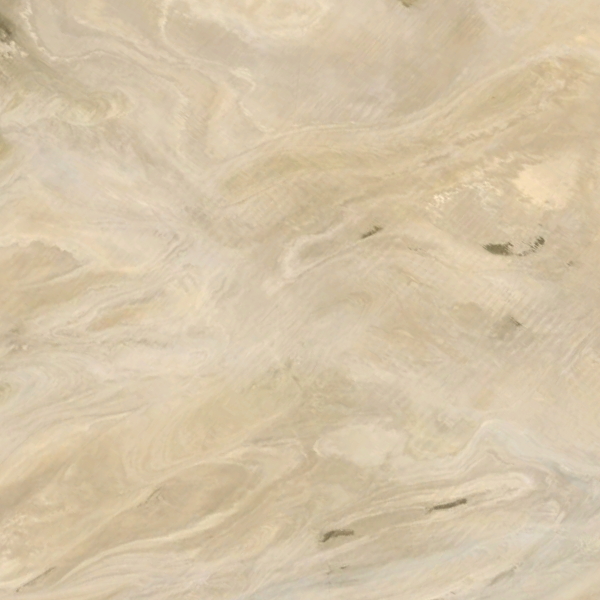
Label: Desert